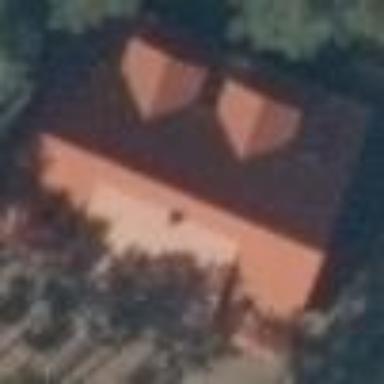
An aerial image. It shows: Building with gabled roof covered in roof tiles.